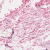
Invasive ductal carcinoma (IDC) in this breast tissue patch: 0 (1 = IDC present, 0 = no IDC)